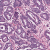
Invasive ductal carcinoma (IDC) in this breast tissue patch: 1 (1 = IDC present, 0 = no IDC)